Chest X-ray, PA view. Patient: 70 years old, sex M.
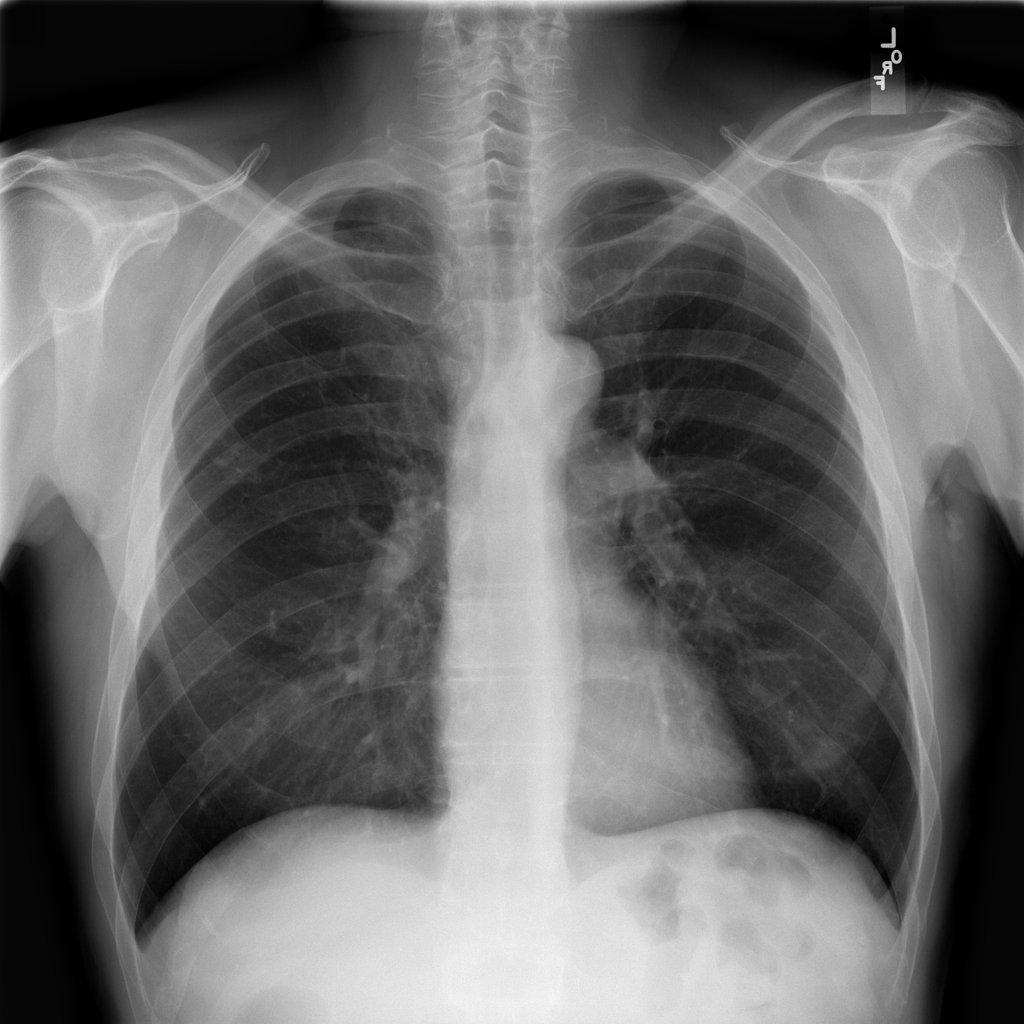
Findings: Nodule